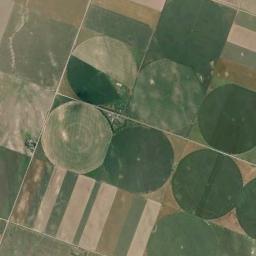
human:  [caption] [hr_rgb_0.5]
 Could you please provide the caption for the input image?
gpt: There are some circle farmland and square farmland .

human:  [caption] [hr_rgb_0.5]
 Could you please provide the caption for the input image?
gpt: There is only one complete circle of farmland .

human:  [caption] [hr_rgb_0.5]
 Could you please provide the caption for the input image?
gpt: Six neatly arranged circular farmland mixed with green and khaki .

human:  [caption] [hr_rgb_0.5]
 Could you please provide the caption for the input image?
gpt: Several green circular farmlands are surrounded by some rectangular farmlands .

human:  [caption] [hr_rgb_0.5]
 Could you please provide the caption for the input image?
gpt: There are some circular farmlands of the same size arranged neatly with some rectangle farmlands around .